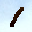
Label: 1